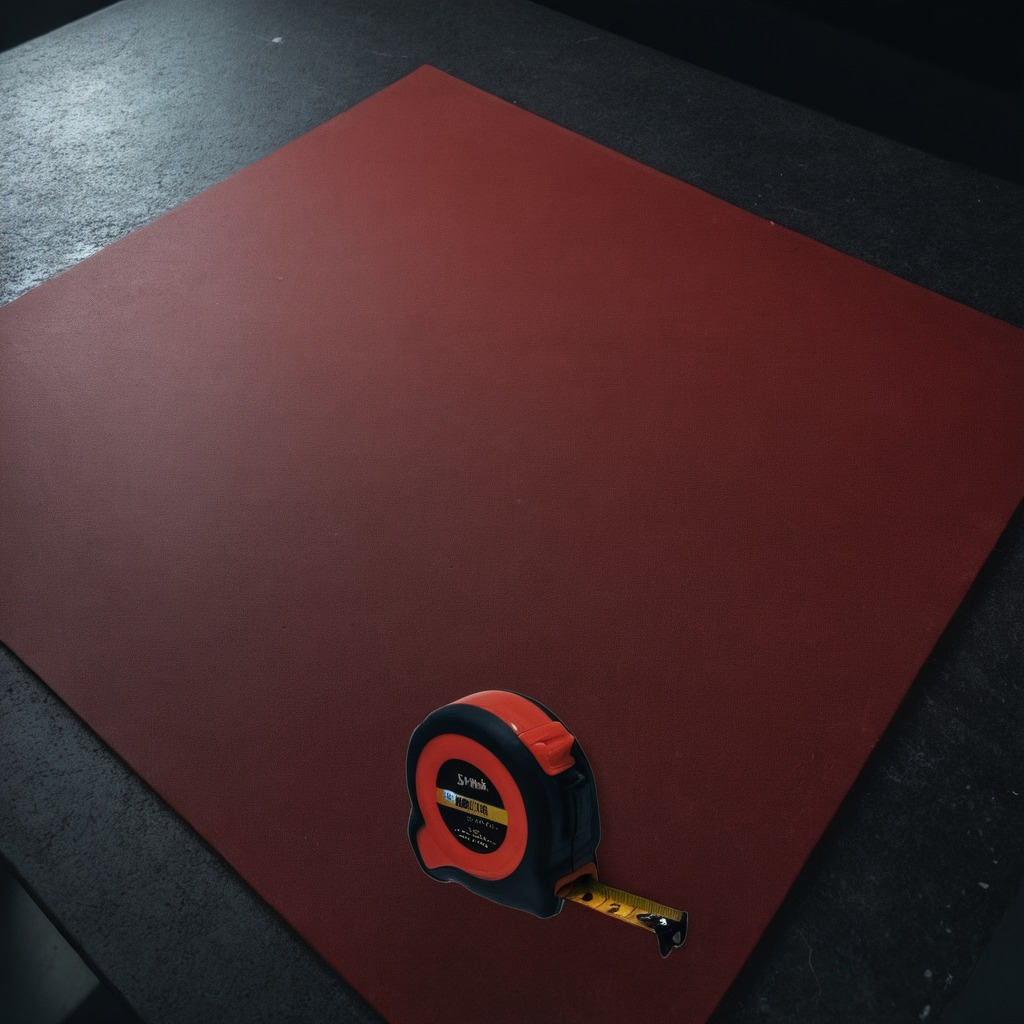
A measuring tape lies on the clean granite tabletop inside a workshop at night.